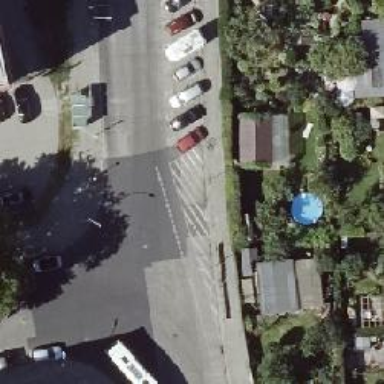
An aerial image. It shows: Public transport stop position.